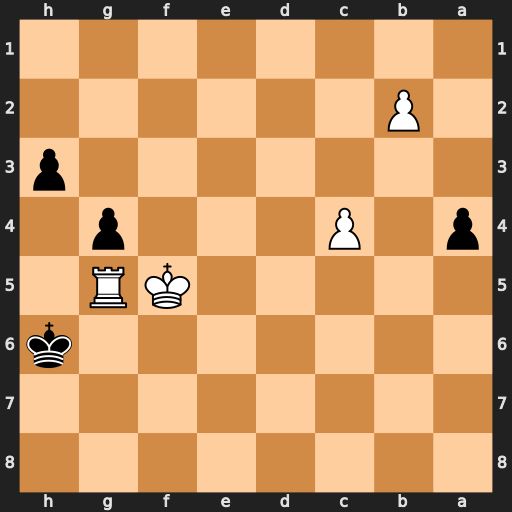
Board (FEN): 8/8/7k/5KR1/p1P3p1/7p/1P6/8
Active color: b
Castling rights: -
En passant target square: -
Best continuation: h2 Rg6+ Kh7 Rxg4 h1=Q